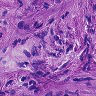
Metastatic tissue present: yes